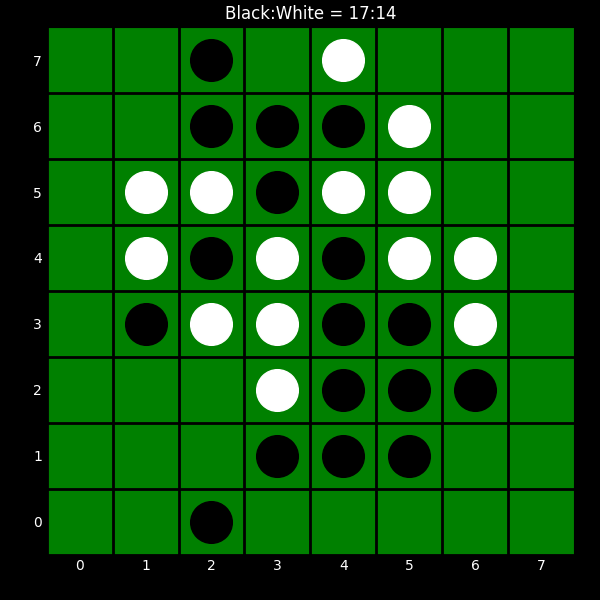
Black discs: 17
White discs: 14